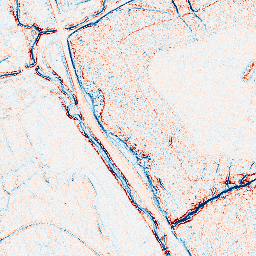
Category: edge_preserving
Decomposition family: anisotropic_diffusion
Decomposition parameters: iterations: 10
kappa: 100
gamma: 0.05
Upsampling method: quartic
Upsampling parameters: scale: 4
Upsampling scale: 4